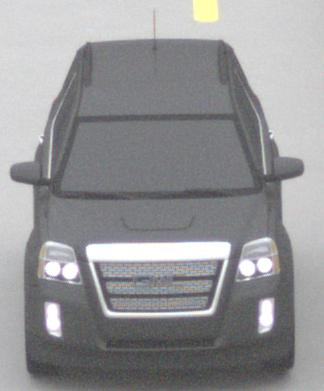
Make: GMC
Model: Terrain
Detailed model: Gen. 1
Model produced from: 2009
Model produced until: 2017
Doors: 5
Color: gray
Road condition: dry road
Daytime: midday
Contrast: low contrast